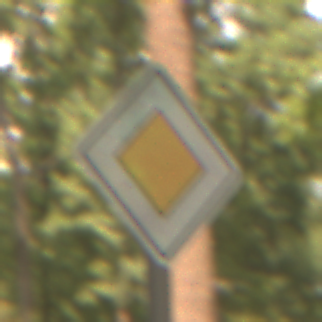
Verkehrszeichen: Vorfahrtsstrasse
Umgebung: Outdoor, Nature
Tageszeit: Midday
Wetter: PartlyCloudy
Licht: Natural
Jahreszeit: NotSpecified
Kontrast: LowContrast